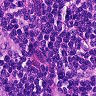
Metastatic tissue present: no